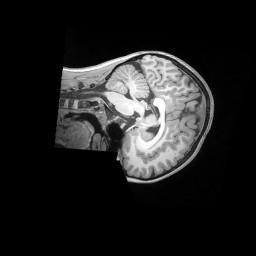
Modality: T1w
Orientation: sagittal
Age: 7
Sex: female
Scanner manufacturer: siemens
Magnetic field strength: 3 T
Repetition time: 2.53 s
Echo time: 0.00164 s